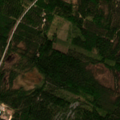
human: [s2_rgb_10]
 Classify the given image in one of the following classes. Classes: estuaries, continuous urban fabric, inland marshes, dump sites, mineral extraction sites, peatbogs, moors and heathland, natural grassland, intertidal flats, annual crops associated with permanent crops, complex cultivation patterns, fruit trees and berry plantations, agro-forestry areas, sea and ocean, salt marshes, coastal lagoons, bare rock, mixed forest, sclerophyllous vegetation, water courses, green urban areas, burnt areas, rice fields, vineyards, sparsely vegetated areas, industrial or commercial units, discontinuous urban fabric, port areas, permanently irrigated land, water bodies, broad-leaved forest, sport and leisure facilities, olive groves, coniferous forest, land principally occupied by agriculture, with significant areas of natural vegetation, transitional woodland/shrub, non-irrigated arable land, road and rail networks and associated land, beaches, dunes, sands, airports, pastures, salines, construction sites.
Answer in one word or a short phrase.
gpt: coniferous forest, mixed forest, transitional woodland/shrub